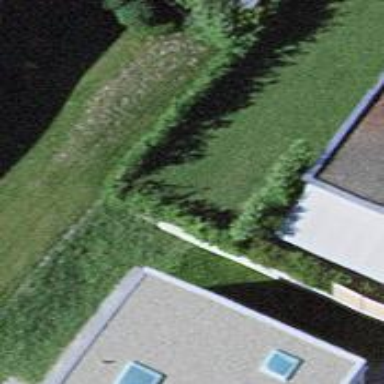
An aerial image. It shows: Hedge barrier.